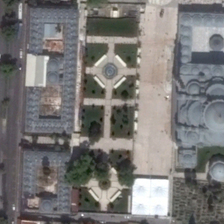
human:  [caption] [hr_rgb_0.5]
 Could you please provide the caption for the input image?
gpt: there is a square on the broad road .

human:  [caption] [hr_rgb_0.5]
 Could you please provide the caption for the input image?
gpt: there is a square on the broad road .

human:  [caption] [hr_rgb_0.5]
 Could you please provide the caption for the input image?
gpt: many trees and grass are planted in the square .

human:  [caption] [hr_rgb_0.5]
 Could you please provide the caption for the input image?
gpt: many trees and grass are planted in the square .

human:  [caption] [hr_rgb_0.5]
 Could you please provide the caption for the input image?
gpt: there is a square on the broad road .